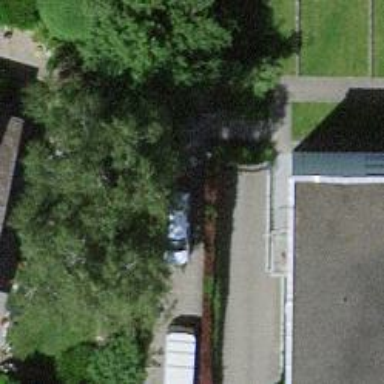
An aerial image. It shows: Parking entrance.